Aerial crown-view tile of a tropical tree (Barro Colorado Island, Panama), acquired 20240918:
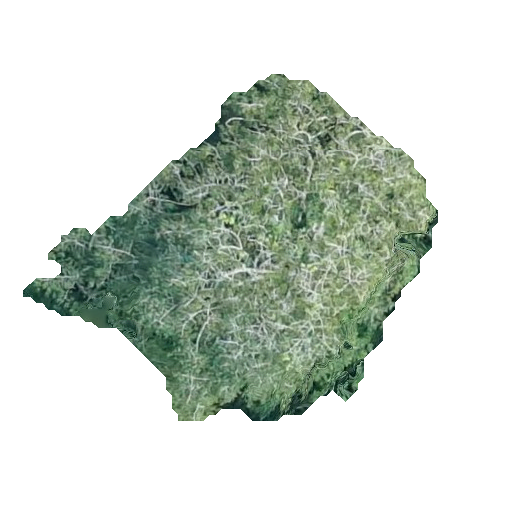
Species: Virola surinamensis
GBIF accepted scientific name: Virola surinamensis
Crown area: 130.06 m²